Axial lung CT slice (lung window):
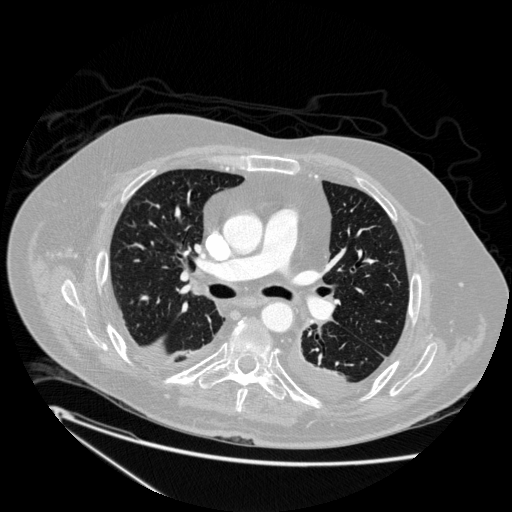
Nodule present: no